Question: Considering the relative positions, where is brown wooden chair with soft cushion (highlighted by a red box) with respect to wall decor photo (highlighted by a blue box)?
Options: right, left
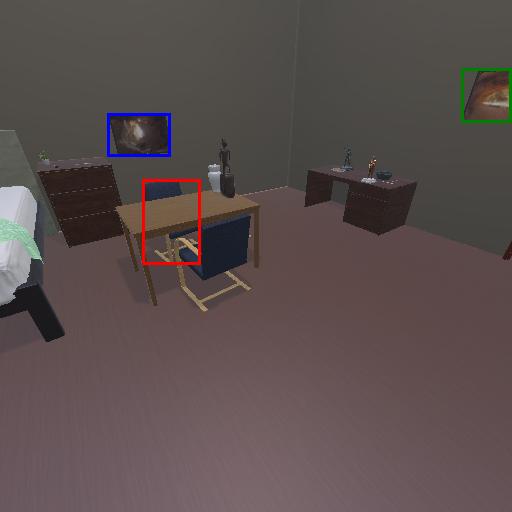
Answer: right